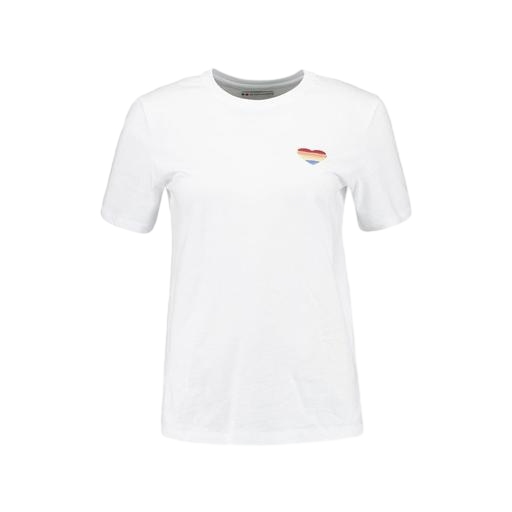
white rainbow tee, multicolor lovers t-shirt, multicolor women’s white large t-shirt, white background